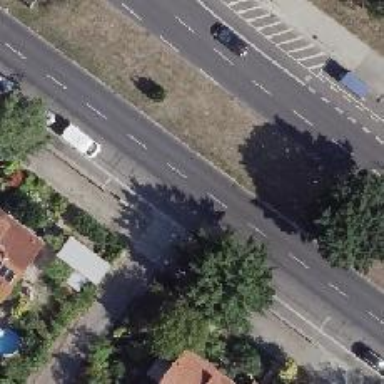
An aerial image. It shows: Secondary road with asphalt surface. There is parallel parking lane on the right side and track for cycling on the right as well.